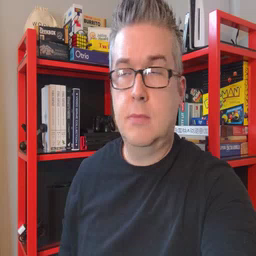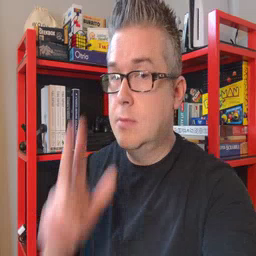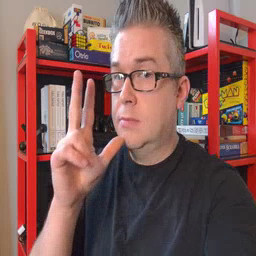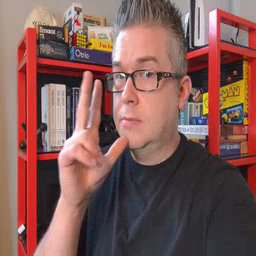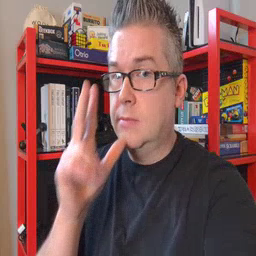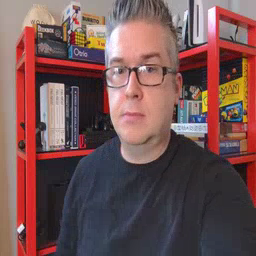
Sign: hen